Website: ulta-beauty
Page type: customer-info-address
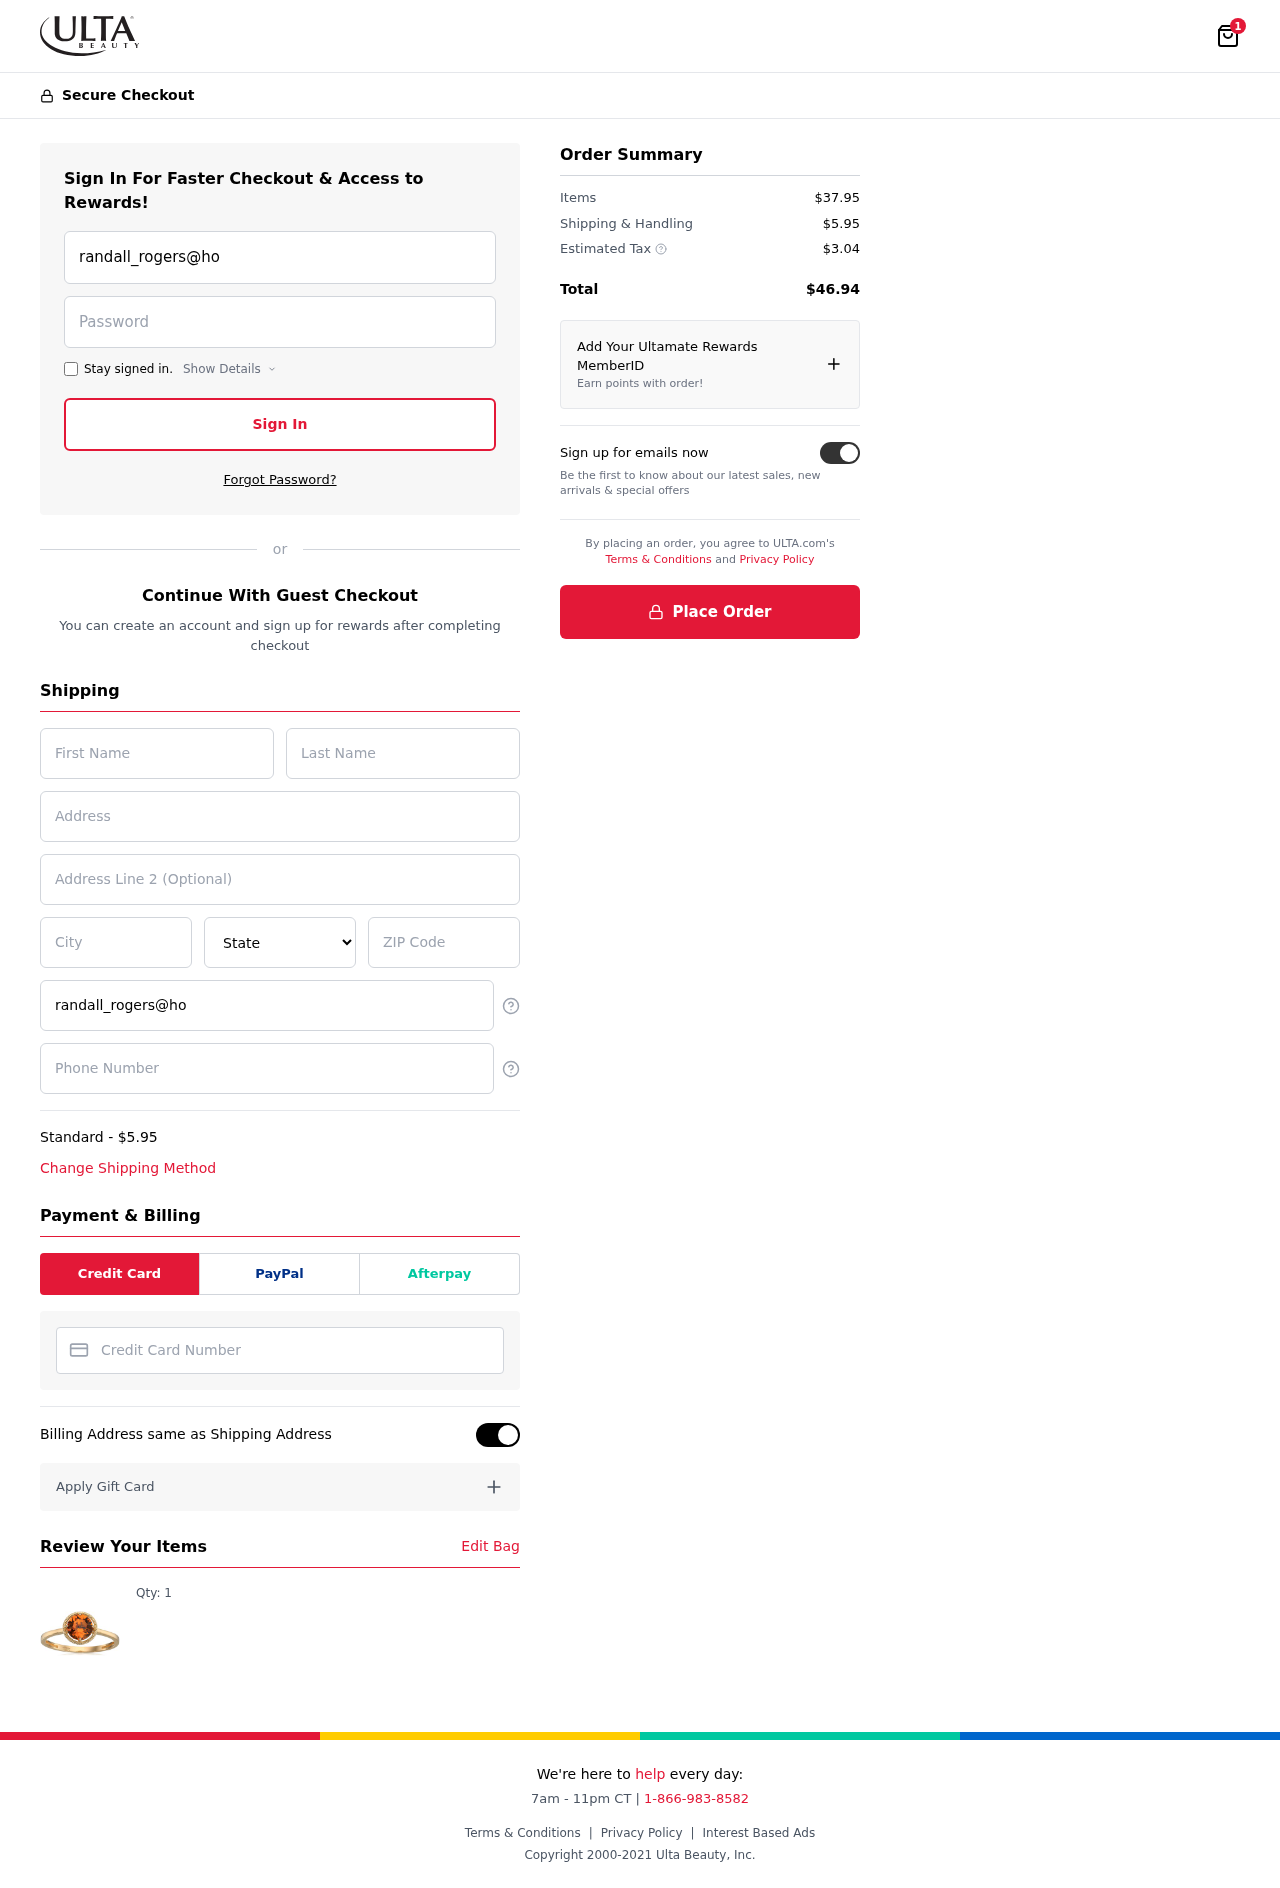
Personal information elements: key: PII_CARD_NUMBER
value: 3487 3889 0268 275
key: PII_CITY
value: East Julie
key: PII_EMAIL
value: randall_rogers@hotmail.com
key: PII_FIRSTNAME
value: Randall
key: PII_LASTNAME
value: Rogers
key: PII_PHONE
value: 9173607832
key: PII_POSTCODE
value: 02139
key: PII_STATE
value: Delaware
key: PII_STREET
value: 845 Michael Isle Apt. 028
Product elements: key: PRODUCT1_QUANTITY
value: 1
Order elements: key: ORDER_NUM_ITEMS
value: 1
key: ORDER_SHIPPING_COST
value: $5.95
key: ORDER_ITEMS_TOTAL
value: $37.95
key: ORDER_SHIPPING_COST2
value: $5.95
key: ORDER_TAX
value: $3.04
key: ORDER_TOTAL
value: $46.94